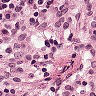
Metastatic tissue present: no